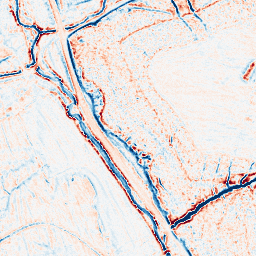
Category: edge_preserving
Decomposition family: bilateral
Decomposition parameters: d: 9
sigma_color: 50
sigma_space: 50
Upsampling method: cubic_catmull_rom
Upsampling parameters: scale: 8
Upsampling scale: 8